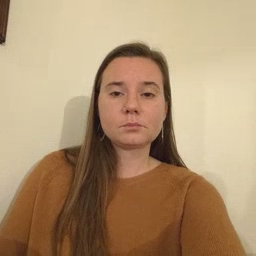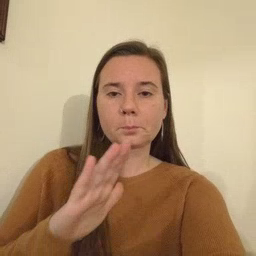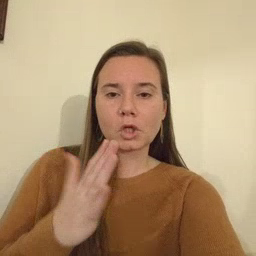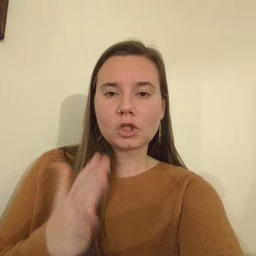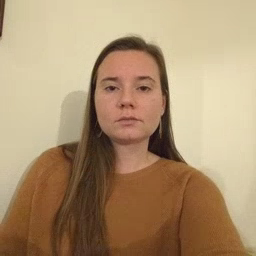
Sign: book